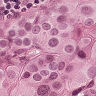
Metastatic tissue present: yes